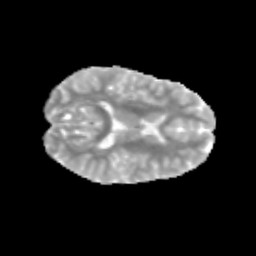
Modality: MD
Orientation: axial
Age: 10
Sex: female
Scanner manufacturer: siemens
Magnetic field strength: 3 T
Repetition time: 3.8 s
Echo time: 0.07 s